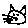
Label: cat